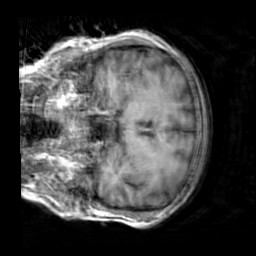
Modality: T1w
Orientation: coronal
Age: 22
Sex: female
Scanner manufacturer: siemens
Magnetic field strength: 3 T
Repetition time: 2.3 s
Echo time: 0.00303 s